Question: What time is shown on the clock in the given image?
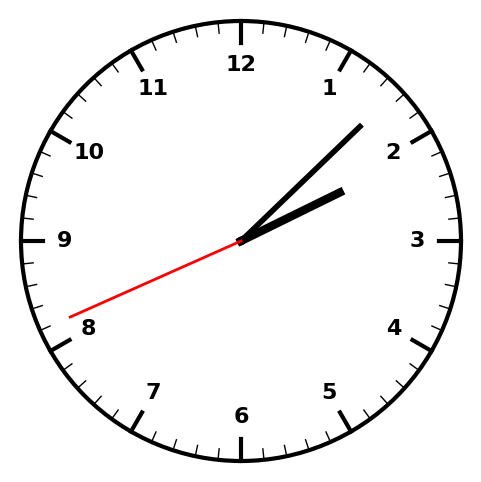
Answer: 02:07:41